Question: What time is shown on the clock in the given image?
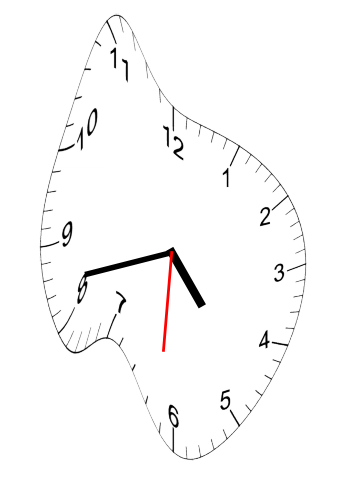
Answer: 04:42:31